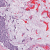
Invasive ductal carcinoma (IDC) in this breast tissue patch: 1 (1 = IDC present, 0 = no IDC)